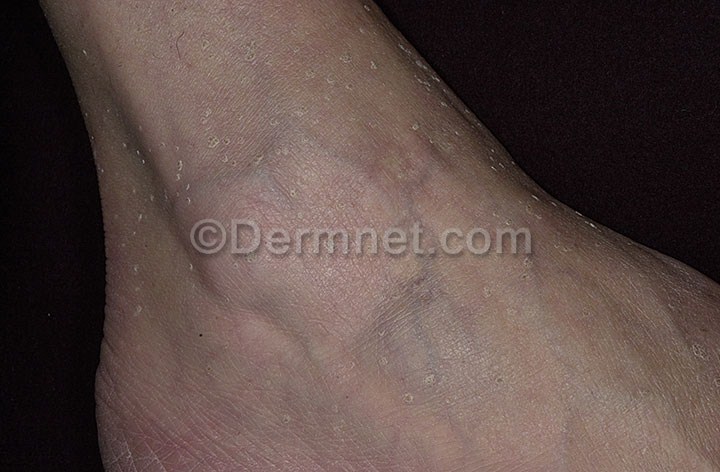
Disease: Seborrheic Keratoses and other Benign Tumors